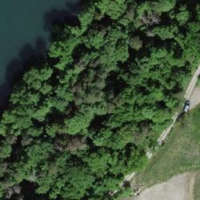
EUNIS habitat code: 41
Species observed at this site:
Papilio machaon